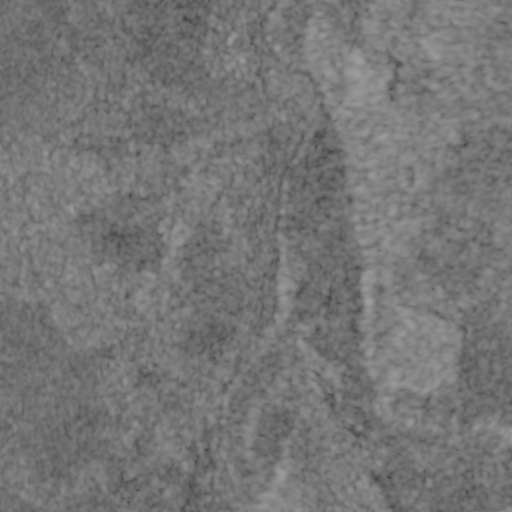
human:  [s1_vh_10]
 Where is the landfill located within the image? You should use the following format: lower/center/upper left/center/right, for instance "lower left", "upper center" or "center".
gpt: The landfill is located in the lower center of the image.
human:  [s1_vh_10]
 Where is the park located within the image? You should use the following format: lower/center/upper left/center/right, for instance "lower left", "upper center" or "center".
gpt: The park is located in the lower right of the image.
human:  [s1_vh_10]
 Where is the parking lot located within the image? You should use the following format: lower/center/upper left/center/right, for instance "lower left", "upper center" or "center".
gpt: The parking lot is located in the lower center of the image.
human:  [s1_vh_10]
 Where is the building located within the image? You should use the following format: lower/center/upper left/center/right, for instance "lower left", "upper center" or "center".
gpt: There is no building in the image.

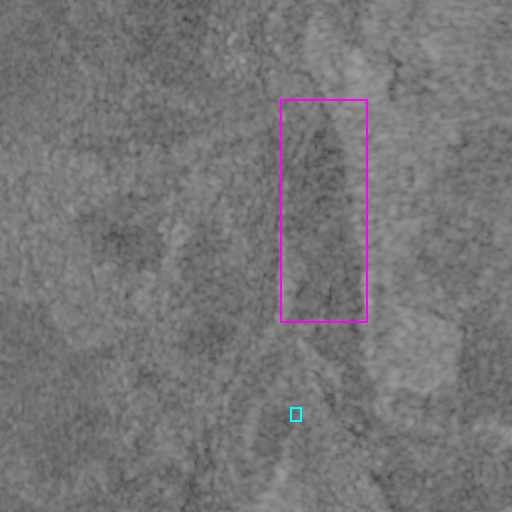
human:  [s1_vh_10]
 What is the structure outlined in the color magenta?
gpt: The structure outlined in magenta is a crop field.
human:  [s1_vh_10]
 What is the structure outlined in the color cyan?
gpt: The structure outlined in cyan is a park.
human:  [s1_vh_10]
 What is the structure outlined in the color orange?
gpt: There is no orange outline.